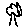
Label: tree